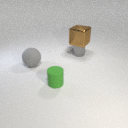
small gray metal cylinder to the right of small green rubber cylinder